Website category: sports
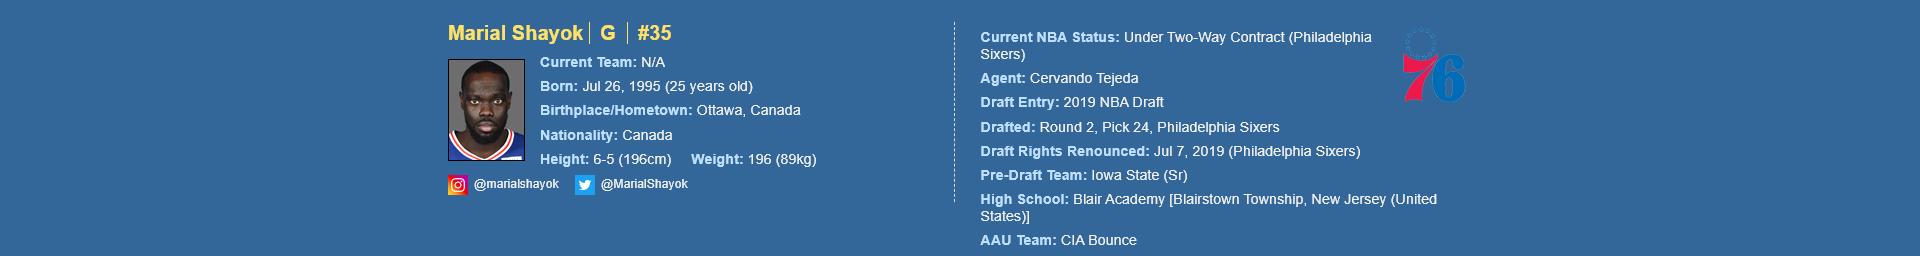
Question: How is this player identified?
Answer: Marial Shayok

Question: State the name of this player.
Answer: Marial Shayok

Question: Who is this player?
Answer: Marial Shayok

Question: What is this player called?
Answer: Marial Shayok

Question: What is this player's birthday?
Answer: Jul 26, 1995

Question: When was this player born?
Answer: Jul 26, 1995

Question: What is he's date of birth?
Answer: Jul 26, 1995

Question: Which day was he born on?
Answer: Jul 26, 1995

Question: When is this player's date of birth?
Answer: Jul 26, 1995

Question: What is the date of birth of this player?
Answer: Jul 26, 1995

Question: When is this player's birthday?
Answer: Jul 26, 1995

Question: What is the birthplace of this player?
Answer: Ottawa, Canada

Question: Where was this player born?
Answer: Ottawa, Canada

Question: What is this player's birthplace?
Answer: Ottawa, Canada

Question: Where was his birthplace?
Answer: Ottawa, Canada

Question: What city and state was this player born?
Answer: Ottawa, Canada

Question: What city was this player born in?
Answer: Ottawa, Canada

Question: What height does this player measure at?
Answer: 6-5 (196cm)

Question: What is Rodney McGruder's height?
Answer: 6-5 (196cm)

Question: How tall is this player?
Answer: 6-5 (196cm)

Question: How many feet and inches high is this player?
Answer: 6-5 (196cm)

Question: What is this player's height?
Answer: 6-5 (196cm)

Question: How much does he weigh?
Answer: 196 (89kg)

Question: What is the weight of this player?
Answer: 196 (89kg)

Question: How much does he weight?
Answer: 196 (89kg)

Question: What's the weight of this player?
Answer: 196 (89kg)

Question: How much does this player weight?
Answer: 196 (89kg)

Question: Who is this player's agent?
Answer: Cervando Tejeda

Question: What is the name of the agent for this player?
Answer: Cervando Tejeda

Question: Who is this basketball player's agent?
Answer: Cervando Tejeda

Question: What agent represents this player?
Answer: Cervando Tejeda

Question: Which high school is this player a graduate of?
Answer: Blair Academy

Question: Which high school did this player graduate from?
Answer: Blair Academy

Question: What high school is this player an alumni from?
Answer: Blair Academy

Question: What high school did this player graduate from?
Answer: Blair Academy

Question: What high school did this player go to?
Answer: Blair Academy

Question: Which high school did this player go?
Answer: Blair Academy